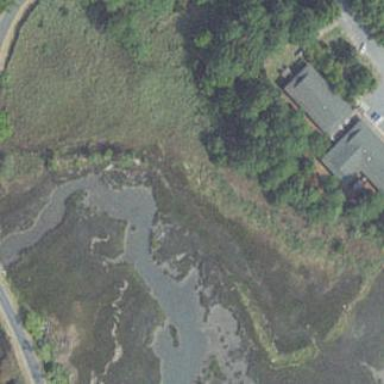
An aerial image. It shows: Saltmarsh wetland with tidal influence.